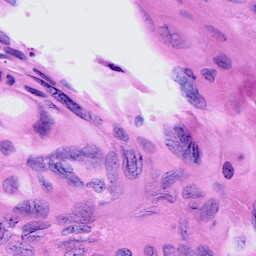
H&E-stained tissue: Cervix